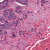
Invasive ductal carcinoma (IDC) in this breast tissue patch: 0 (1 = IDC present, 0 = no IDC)